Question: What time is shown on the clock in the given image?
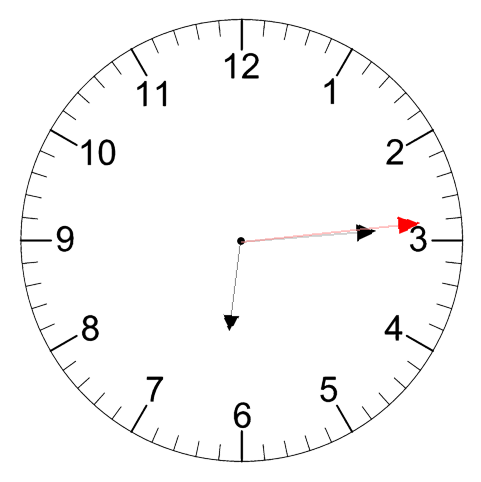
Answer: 06:14:14